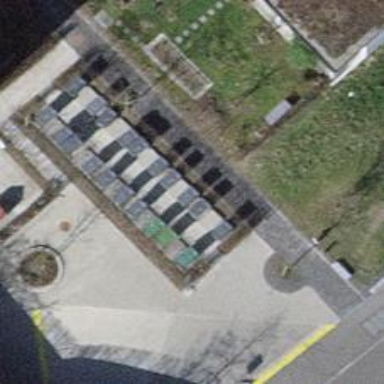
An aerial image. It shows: Waste disposal facility.